Question: I have another issue with my SQL code. Below I will tell you by showing one of my tables and how I would like to take information out of it.

1) All employees at a company belong to a department. In this table, for an example, employees 00010-00013 to Dept1 and 00019-00022 to Dept4.
2) When being paid, the table functions as a record wheter or not the employee has been paid with status "Paid" or "Unpaid" in the column Employee Status. As you can see, all employees except 00017 and 00022 have been paid.
3) When all employees belonging to a certain department have been paid, the Department Status should change to "Paid", meaning that all employees belonging to that department have been paid. As you can see all employees at Dept1 have been paid, and the Department Status is set to "Paid". All the employees at Dept4 have not been paid, and the Department Status is set to "Unpaid".
4) As you can see, there is an "error" made in Department Status of Dept2. Although all employees have been paid, the Department Status is still set to "Unpaid".
I need to construct a code that brings out all the departments like Dept2, that have all the Employees paid, but still haven't changed its status.
This could be made by either omitting all other (correct) departments, or maybe adding a new column in which this is noted so I can sort afterwards. Below I'll add som useless pseudocode that kind of shows what I want to achieve by adding a new column INCOR_DEP_STAT in which I tell if the Department Status is incorrect or not.
'''
SELECT A.DEPART, A.DEPART_STAT, A.EMPLOY, A.EMPLOY_STAT, 'N/A' as INCOR_DEP_STAT
FROM PAYTABLE A
FOR all objects in A.DEPART;
IF all A.EMPLOY_STAT in A.DEPART == "Paid" AND IF A.DEPART_STAT == "Unpaid"
THEN INCOR_DEPT_STAT = "Incorrect"
'''
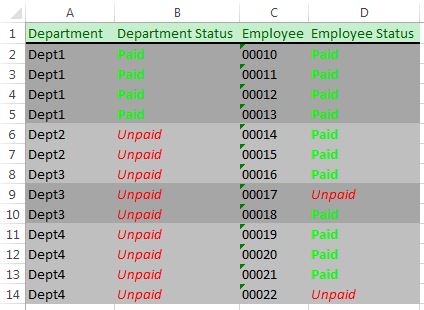
Answer: '''
SELECT
*
FROM PAYTABLE A
WHERE DEPART NOT IN (
SELECT
DEPART
FROM PAYTABLE A
WHERE EMPLOY_STAT='Unpaid'
)
AND DEPART_STAT='Unpaid'
'''